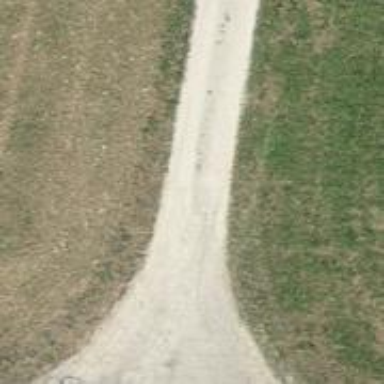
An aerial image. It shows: Unpaved track with grade2 track type.